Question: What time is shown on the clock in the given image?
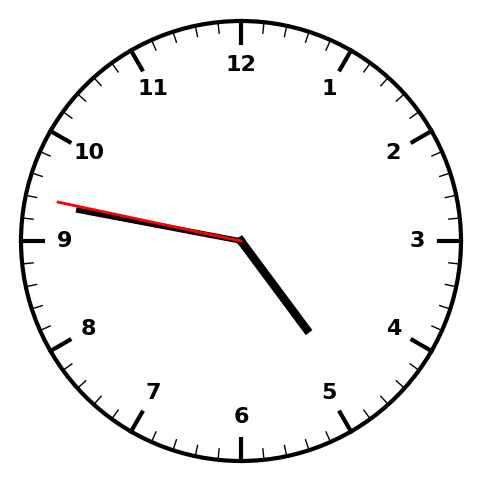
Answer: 04:46:47